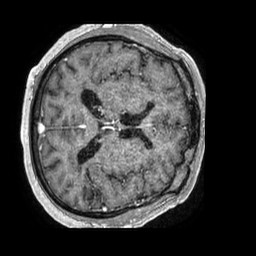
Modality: T1w
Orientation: axial
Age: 63
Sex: male
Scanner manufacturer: philips
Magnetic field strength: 1.5 T
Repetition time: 0.007622 s
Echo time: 0.003465 s